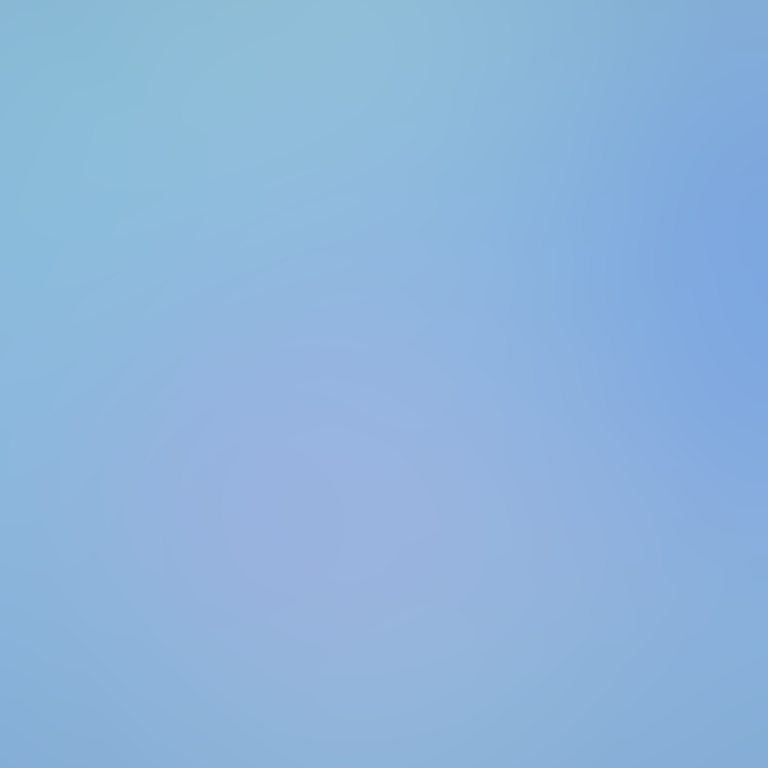
Abstract light effect, smooth gradient from soft blue to light lavender, calm atmosphere, diffuse light, no room, no furniture, no objects.